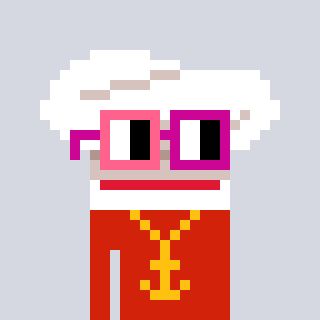
a pixel art character with square pink and red glasses, a chef hat-shaped head and a red-colored body on a cool background